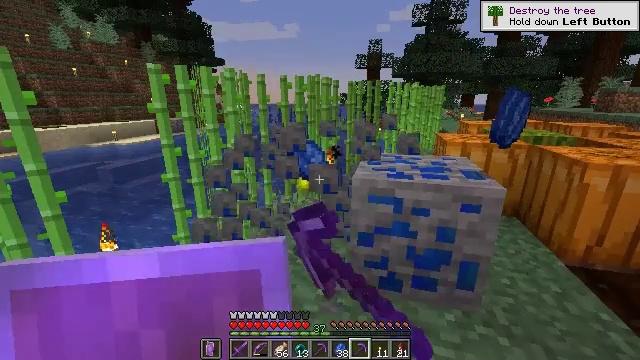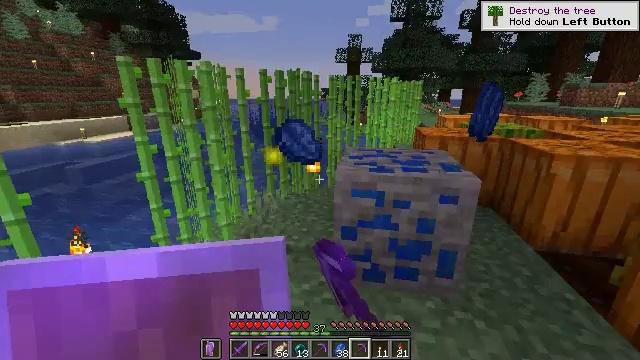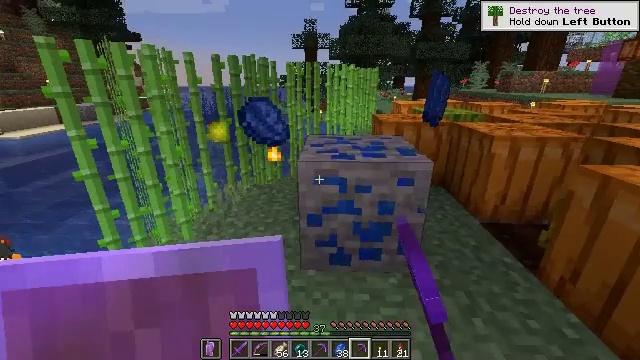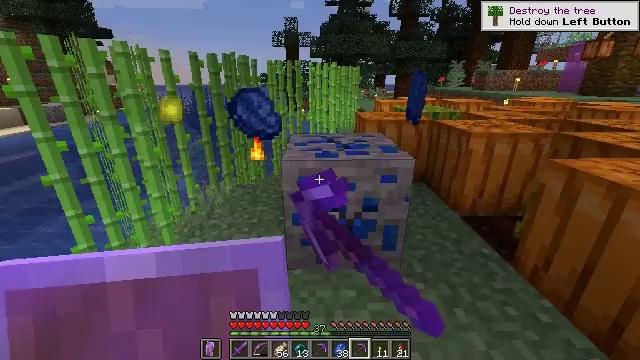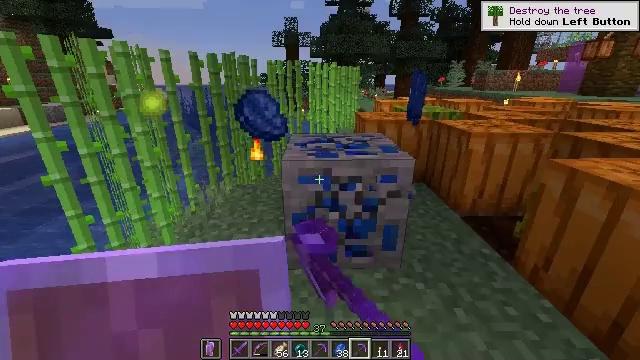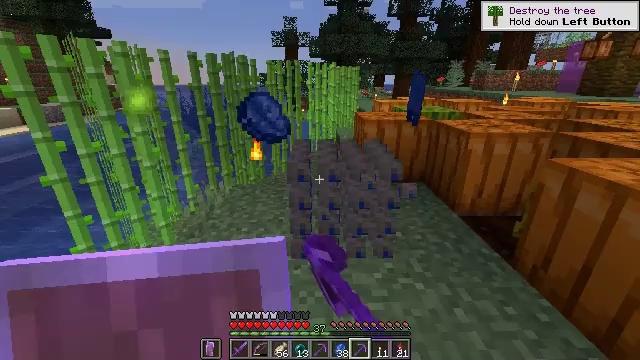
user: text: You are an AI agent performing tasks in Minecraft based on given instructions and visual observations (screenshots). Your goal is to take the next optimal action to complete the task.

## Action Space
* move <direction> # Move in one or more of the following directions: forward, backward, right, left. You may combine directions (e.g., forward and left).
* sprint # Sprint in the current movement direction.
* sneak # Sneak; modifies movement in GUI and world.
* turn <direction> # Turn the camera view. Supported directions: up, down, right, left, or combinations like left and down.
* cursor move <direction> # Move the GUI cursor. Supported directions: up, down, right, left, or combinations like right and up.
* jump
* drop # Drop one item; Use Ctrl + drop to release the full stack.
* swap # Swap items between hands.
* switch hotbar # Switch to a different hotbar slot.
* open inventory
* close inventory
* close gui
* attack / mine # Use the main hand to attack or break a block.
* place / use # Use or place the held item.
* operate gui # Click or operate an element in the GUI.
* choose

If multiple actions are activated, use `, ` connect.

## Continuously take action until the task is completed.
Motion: motion action
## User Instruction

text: Retrieve the torch.
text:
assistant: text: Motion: turn right and down, attack / mine
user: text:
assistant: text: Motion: turn right and down, attack / mine
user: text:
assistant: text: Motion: turn right, attack / mine
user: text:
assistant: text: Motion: attack / mine
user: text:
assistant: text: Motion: attack / mine
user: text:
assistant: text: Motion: attack / mine